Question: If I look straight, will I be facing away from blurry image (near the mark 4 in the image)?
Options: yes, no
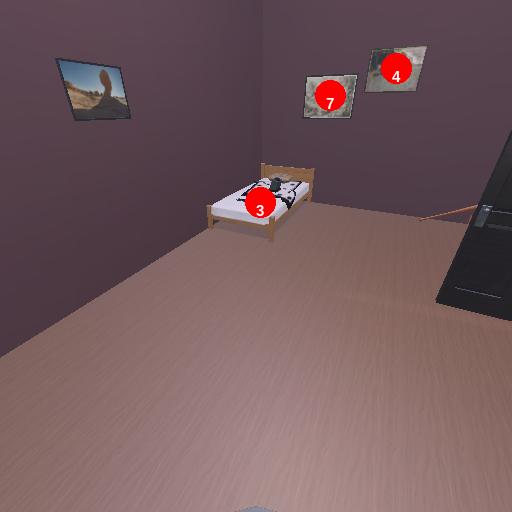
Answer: yes